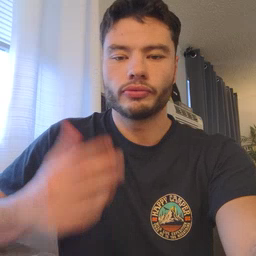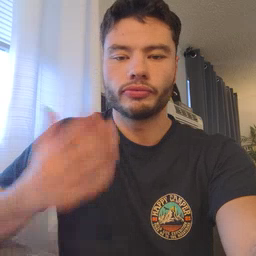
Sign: finish